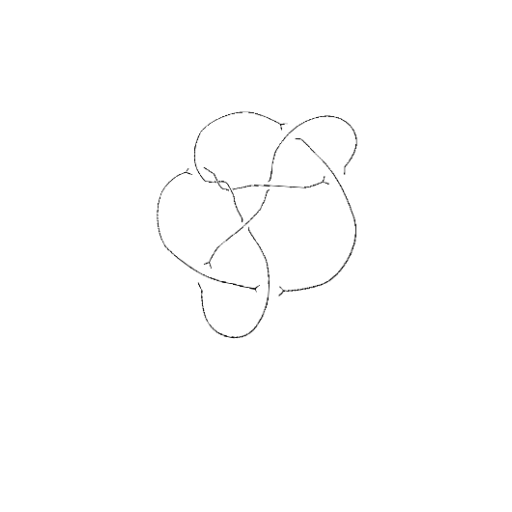
Crossing number: 9